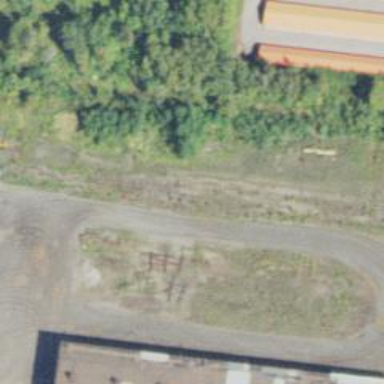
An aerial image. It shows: Disused railway spur line.